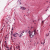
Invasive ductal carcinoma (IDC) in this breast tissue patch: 0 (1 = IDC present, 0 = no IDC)